Question: I have the following HTML form:
'''
<form action="https://portal. .com/index.php/ajax/do_add" method="post" accept-charset="utf-8" id="add_form" enctype="multipart/form-data"><div style="display:none">
<input type="hidden" name="csrf_test_name" value=" " />
<table id="table_add">
<tr>
<td>Type:</td>
<td><select name="type">
<option value="blank"></option>
<option value="document">Document</option>
<option value="software">Software</option>
<option value="video">Video</option>
</select></td>
</tr>
<tr class="add_doc add_sw"><td>File:</td><td><input type="file" name="file" /></td></tr>
<tr class="add_vid"><td>URL:</td><td><input type="text" name="url" value="" /></td></tr>
<tr class="add_doc"><td>Title:</td><td><input type="text" name="title" value="" /></td></tr>
<!--OTHER ELEMENTS REMOVED FOR BREVITY -->
<tr class="add_doc add_sw add_vid"><td colspan="2"><input type="submit" name="submit" value="Submit" /></td></tr>
</table>
</form>
'''
I have the following jQuery code (note that $ml is equal to the default $):
'''
$ml('form#add_form')
.submit(function(e){
e.preventDefault();
console.log($ml(this)); //outputs the form element context, as I was expecting
var formdata = new FormData($ml(this));
$ml.ajax({
type: "POST",
url: "/ajax/do_add",
data: formdata,
processData: false,
contentType: false
})
.done(function(msg) {
$ml('form#add_form').each(function(){ this.reset();});
$ml('td#form_add_status').html('<span style="color:green;">Update complete</span>');
})
.fail(function(jqXHR, msg) {
$ml('td#form_add_status').html('<span style="color:red;">Error Updating Entry: ' + msg + '</span>');
})
});
'''
Without using 'FormData' and just manually passing the form info it works -- Except that I have a 'file' type 'input'. Without AJAX the form works fine, with AJAX I need 'FormData' to pass the file. I've scoured the web and have found several things but none have worked.
The developer console shows the following when being sent:

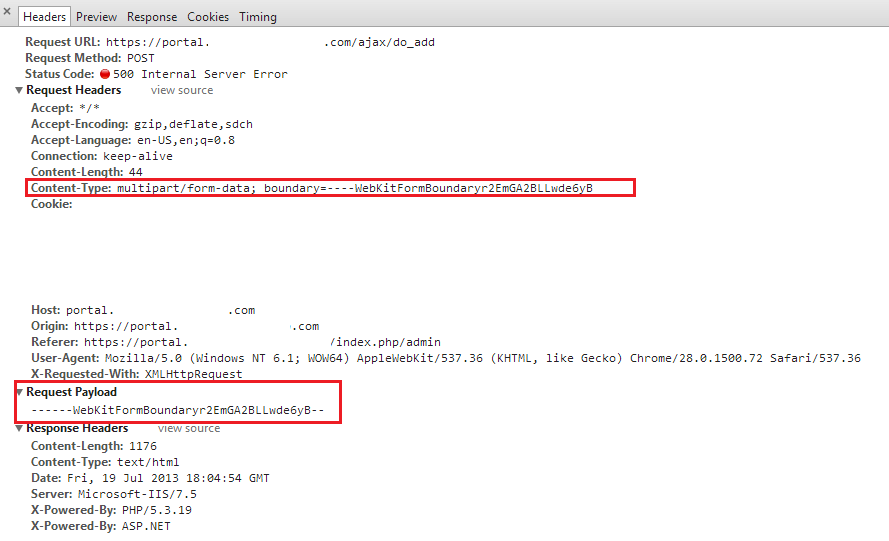
Answer: I'm not 100% sure, but according to docs FormData accepts an HTMLFormElement which may not be acceptable wrapped in a jQuery object ('$ml(this)'). Try passing just 'this'?
The other alternative is to use the tried-and-true '$(this).serialize()' instead of introducing 'FormData'.